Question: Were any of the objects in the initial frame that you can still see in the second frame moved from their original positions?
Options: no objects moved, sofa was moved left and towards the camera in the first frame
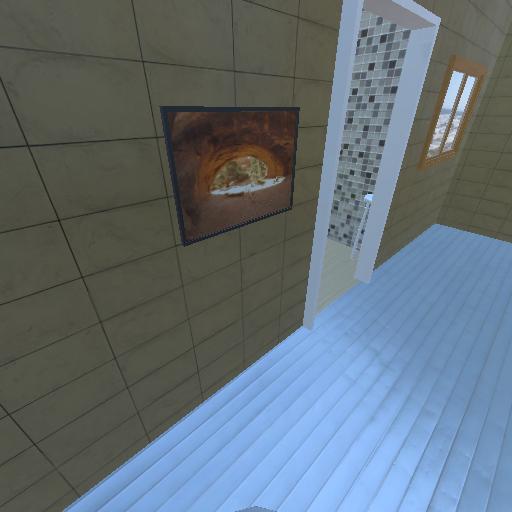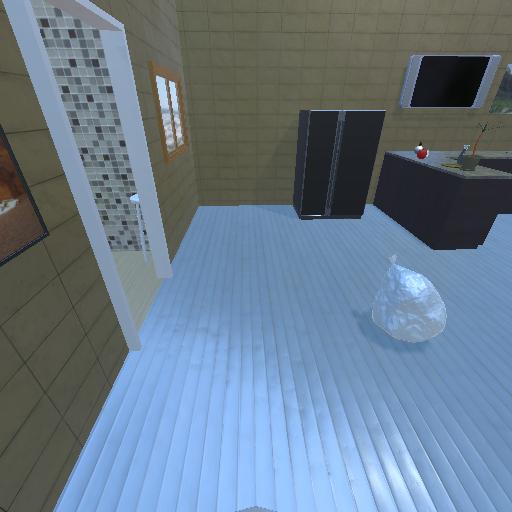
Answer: no objects moved